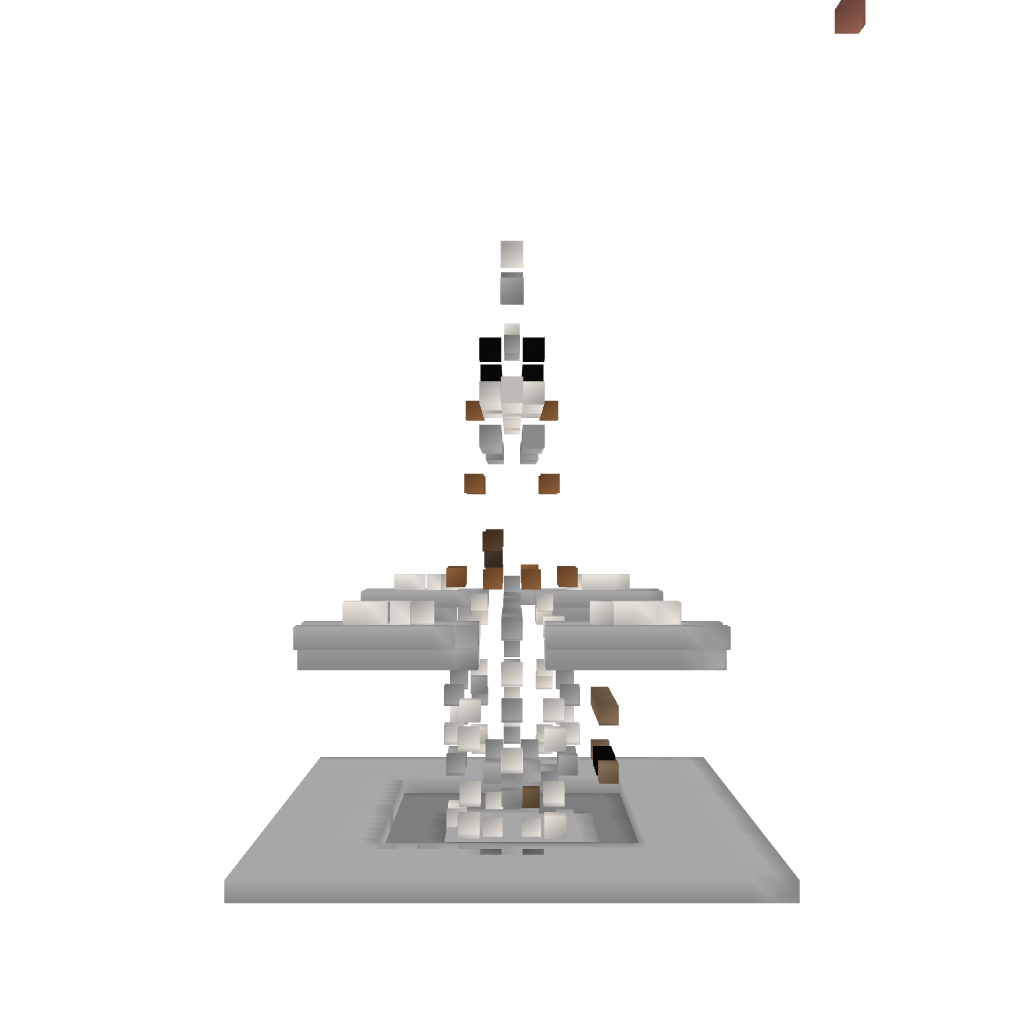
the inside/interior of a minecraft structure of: A Majestic Tower